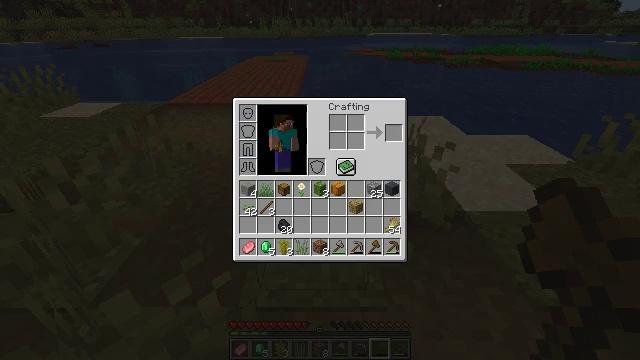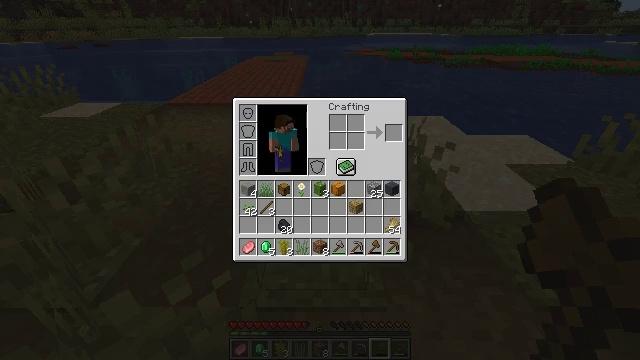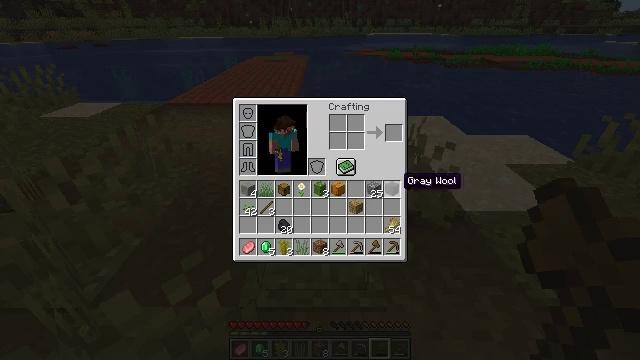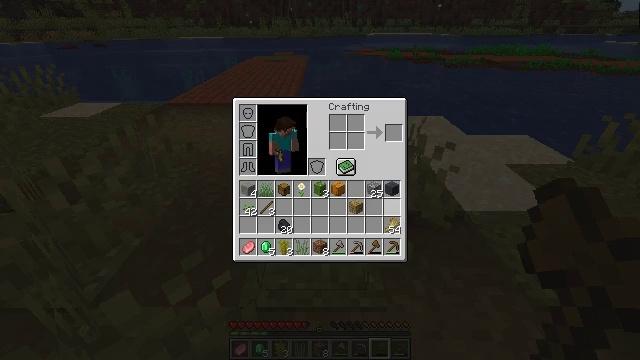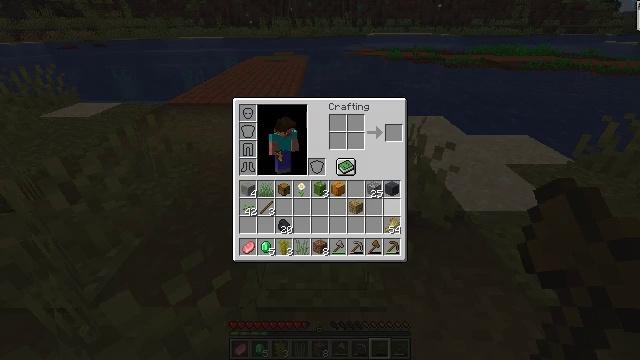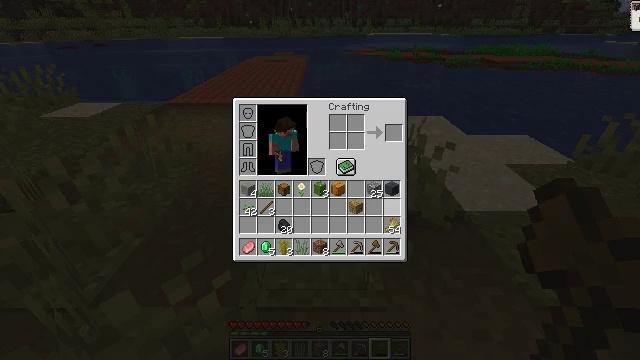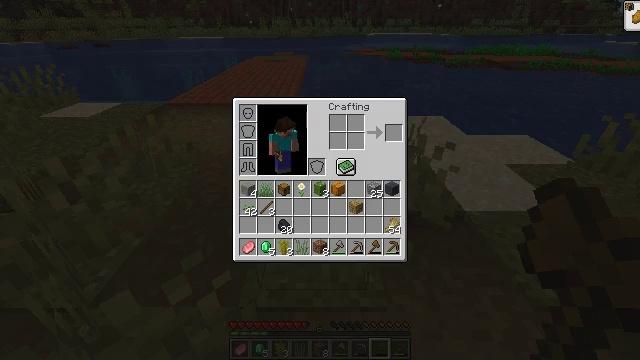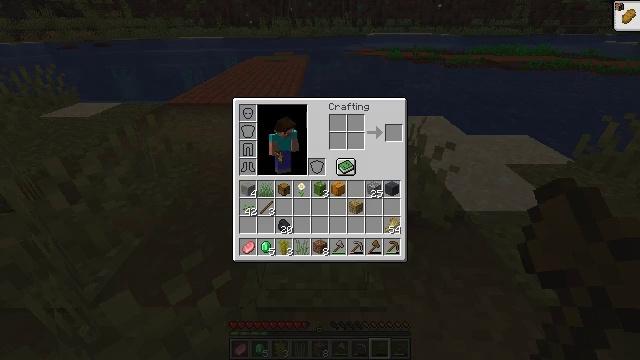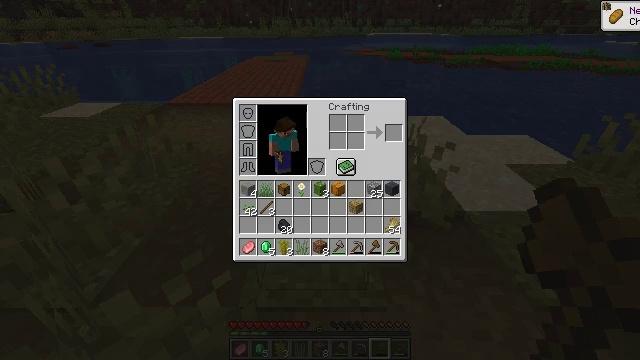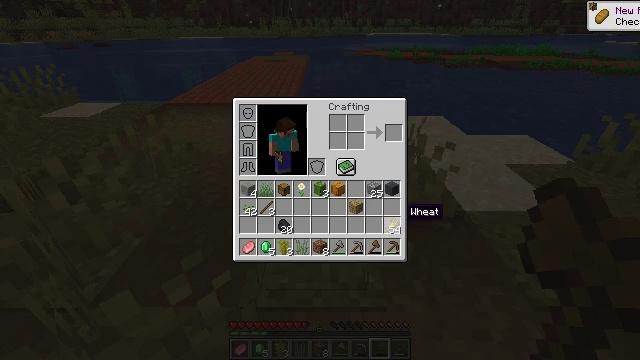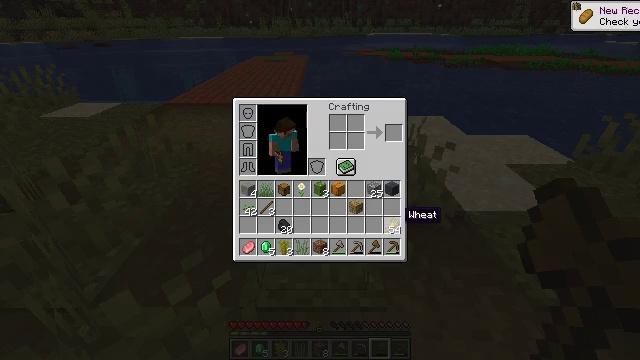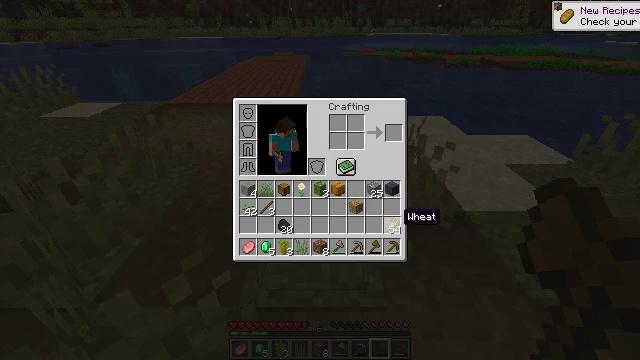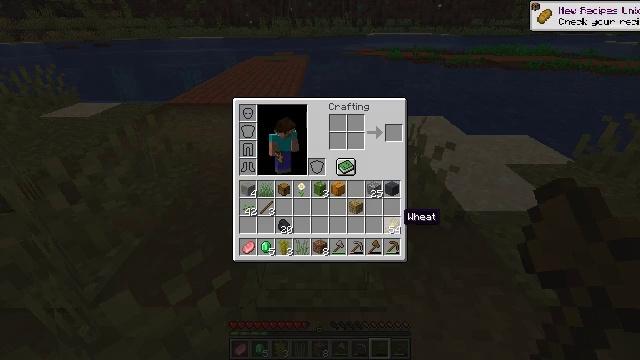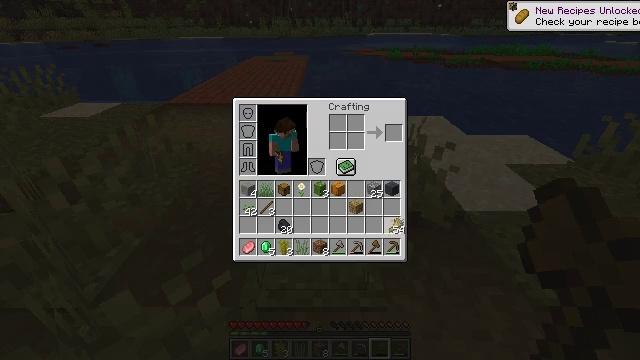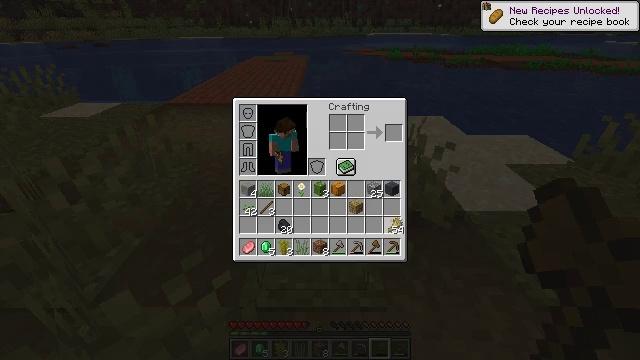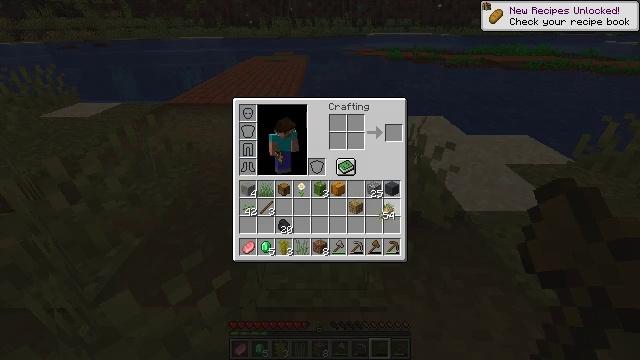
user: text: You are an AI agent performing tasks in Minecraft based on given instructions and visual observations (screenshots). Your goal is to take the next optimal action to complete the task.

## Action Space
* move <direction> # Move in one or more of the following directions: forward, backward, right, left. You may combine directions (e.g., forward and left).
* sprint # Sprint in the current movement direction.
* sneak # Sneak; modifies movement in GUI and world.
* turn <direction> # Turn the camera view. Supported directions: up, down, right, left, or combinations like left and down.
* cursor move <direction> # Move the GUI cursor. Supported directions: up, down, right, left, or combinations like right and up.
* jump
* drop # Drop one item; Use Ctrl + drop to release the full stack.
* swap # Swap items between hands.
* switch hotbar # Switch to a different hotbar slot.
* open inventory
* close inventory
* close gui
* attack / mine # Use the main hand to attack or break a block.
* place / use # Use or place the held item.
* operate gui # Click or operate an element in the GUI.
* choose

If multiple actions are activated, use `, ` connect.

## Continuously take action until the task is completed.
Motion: motion action
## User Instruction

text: Remove the brown wall banner for reuse.
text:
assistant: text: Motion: sneak, cursor move down, open gui
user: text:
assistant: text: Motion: cursor move down
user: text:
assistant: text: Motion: cursor move down
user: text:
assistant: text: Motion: no_op
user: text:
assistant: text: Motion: no_op
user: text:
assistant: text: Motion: no_op
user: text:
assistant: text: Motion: no_op
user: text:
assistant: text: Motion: no_op
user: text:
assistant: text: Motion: no_op
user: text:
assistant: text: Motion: no_op
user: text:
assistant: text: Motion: no_op
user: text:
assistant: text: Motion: no_op
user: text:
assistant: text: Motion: operate gui
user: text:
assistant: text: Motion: operate gui
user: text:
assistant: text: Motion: cursor move left and up
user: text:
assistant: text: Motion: cursor move left and up
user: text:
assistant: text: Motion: no_op
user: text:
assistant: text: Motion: no_op
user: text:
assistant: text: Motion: no_op
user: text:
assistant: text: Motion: cursor move down
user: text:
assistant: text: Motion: no_op
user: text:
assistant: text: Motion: cursor move down
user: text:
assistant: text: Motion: no_op
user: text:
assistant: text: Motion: no_op
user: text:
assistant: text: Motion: cursor move left
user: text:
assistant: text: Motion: cursor move left
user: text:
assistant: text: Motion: no_op
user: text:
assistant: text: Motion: no_op
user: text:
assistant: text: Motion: no_op
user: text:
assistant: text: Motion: no_op